Aerial crown-view tile of a tropical tree (Barro Colorado Island, Panama), acquired 20240813:
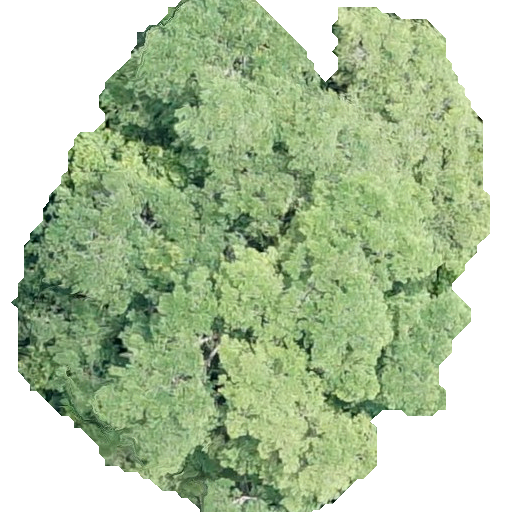
Species: Terminalia amazonia
GBIF accepted scientific name: Terminalia amazonica
Crown area: 277.414 m²